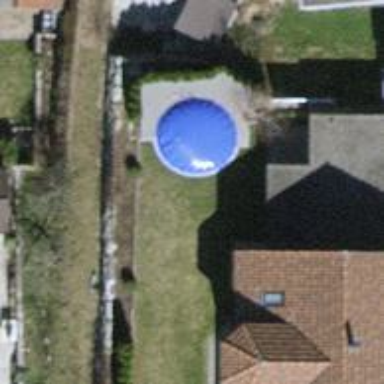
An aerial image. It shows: Swimming pool located in leisure land.